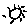
Label: sun